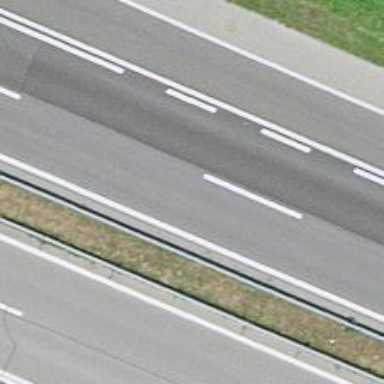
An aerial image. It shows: Motorway junction.